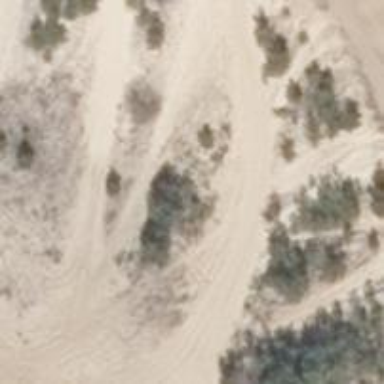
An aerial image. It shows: Sandy path.